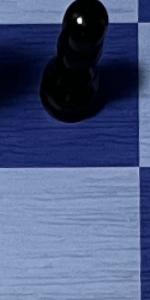
Label: Empty